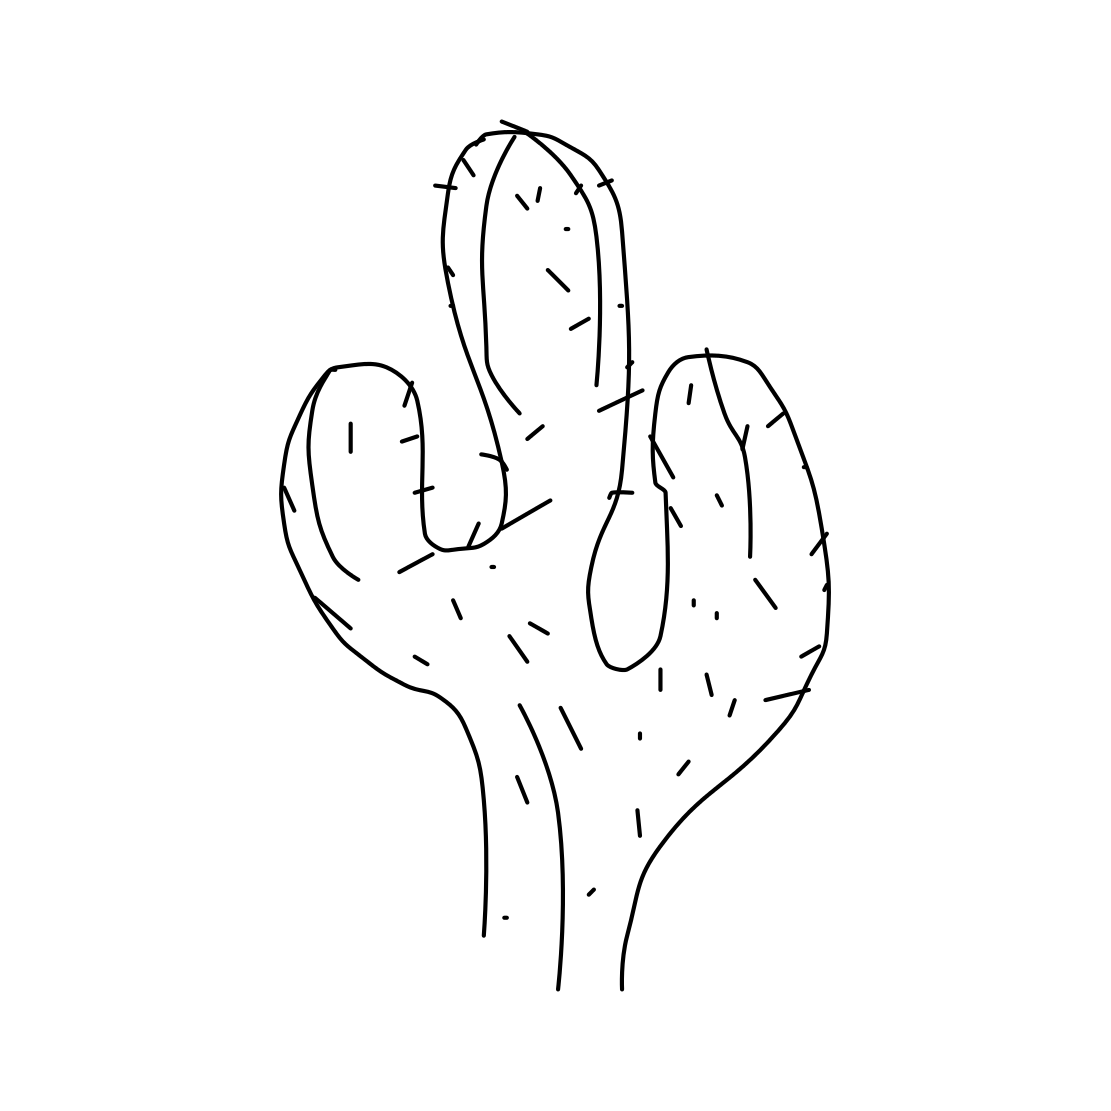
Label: cactus